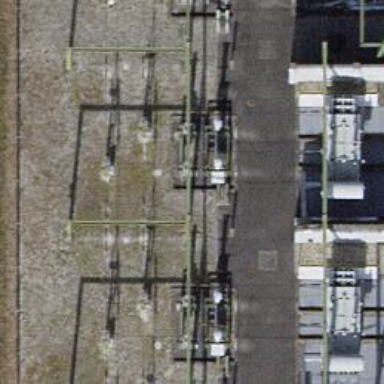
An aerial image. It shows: Switch used for power control.